Question: =========================
# code (file name is test.c)
'''
#include<stdio.h>
#include<stdlib.h>
#include<string.h>
int main(int argc, char * argv[] ) {
int i=0, num=atoi(argv[1]);
char **arr=(char**)malloc(num*sizeof(char*));
FILE *fp = fopen("test.txt","r");
if( arr == NULL) { printf("out of memory
"); exit(1); }
if( fp == NULL) { printf("cannot open the file
"); exit(1); }
for(i=0; i< num; i++) fscanf(fp,"%s", arr+i ); // HERE
printf("%s
", arr+num-1 );
fclose(fp);
free(arr);
return 0;
}
'''
========
# test.txt
'''
watermelon
grape
strawberries
orange
peach
banana
mango
cherry
pineapple
apple
blueberry
raspberry
pear
melon
greengrapes
tangerine
kiwifruit
pomegranate
plum
nectarine
'''
========
# Question
when i excuted below several times
'''
test 1
test 2
...
...
test 7
test 8
'''
it crushes often something like "core dump" but working as i expected.
however, when i type higher than 9, it never crush...
'''
test 9
test 10
...
'''

what makes this code crash?
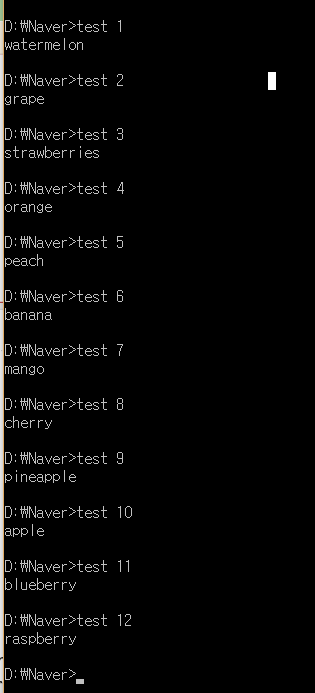
Answer: '''
#include<stdio.h>
#include<stdlib.h>
#include<string.h>
int main(int argc, const char * argv[])
{
int i = 0, num = atoi(argv[1]);
char** arr = (char**)malloc(num * sizeof(char*));
for (int j = 0; j < num; j++) {
arr[j] = (char*)malloc(100 * sizeof(char));
}
FILE* fp = fopen("test.txt", "r");
if (arr == NULL) {
printf("out of memory
");
exit(1);
}
if (fp == NULL) {
printf("cannot open the file
");
exit(1);
}
for (; i < num; i++) {
fscanf(fp, "%s", arr[i]);
printf("%s
", arr[i]);
}
for (int k = 0; k < num; k++) {
free(arr[i]);
}
free(arr);
return 0;
}
'''
for 'fscanf(fp, "%s", arr[i]);', you need alloc memory for each 'arr[i]'.